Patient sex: F
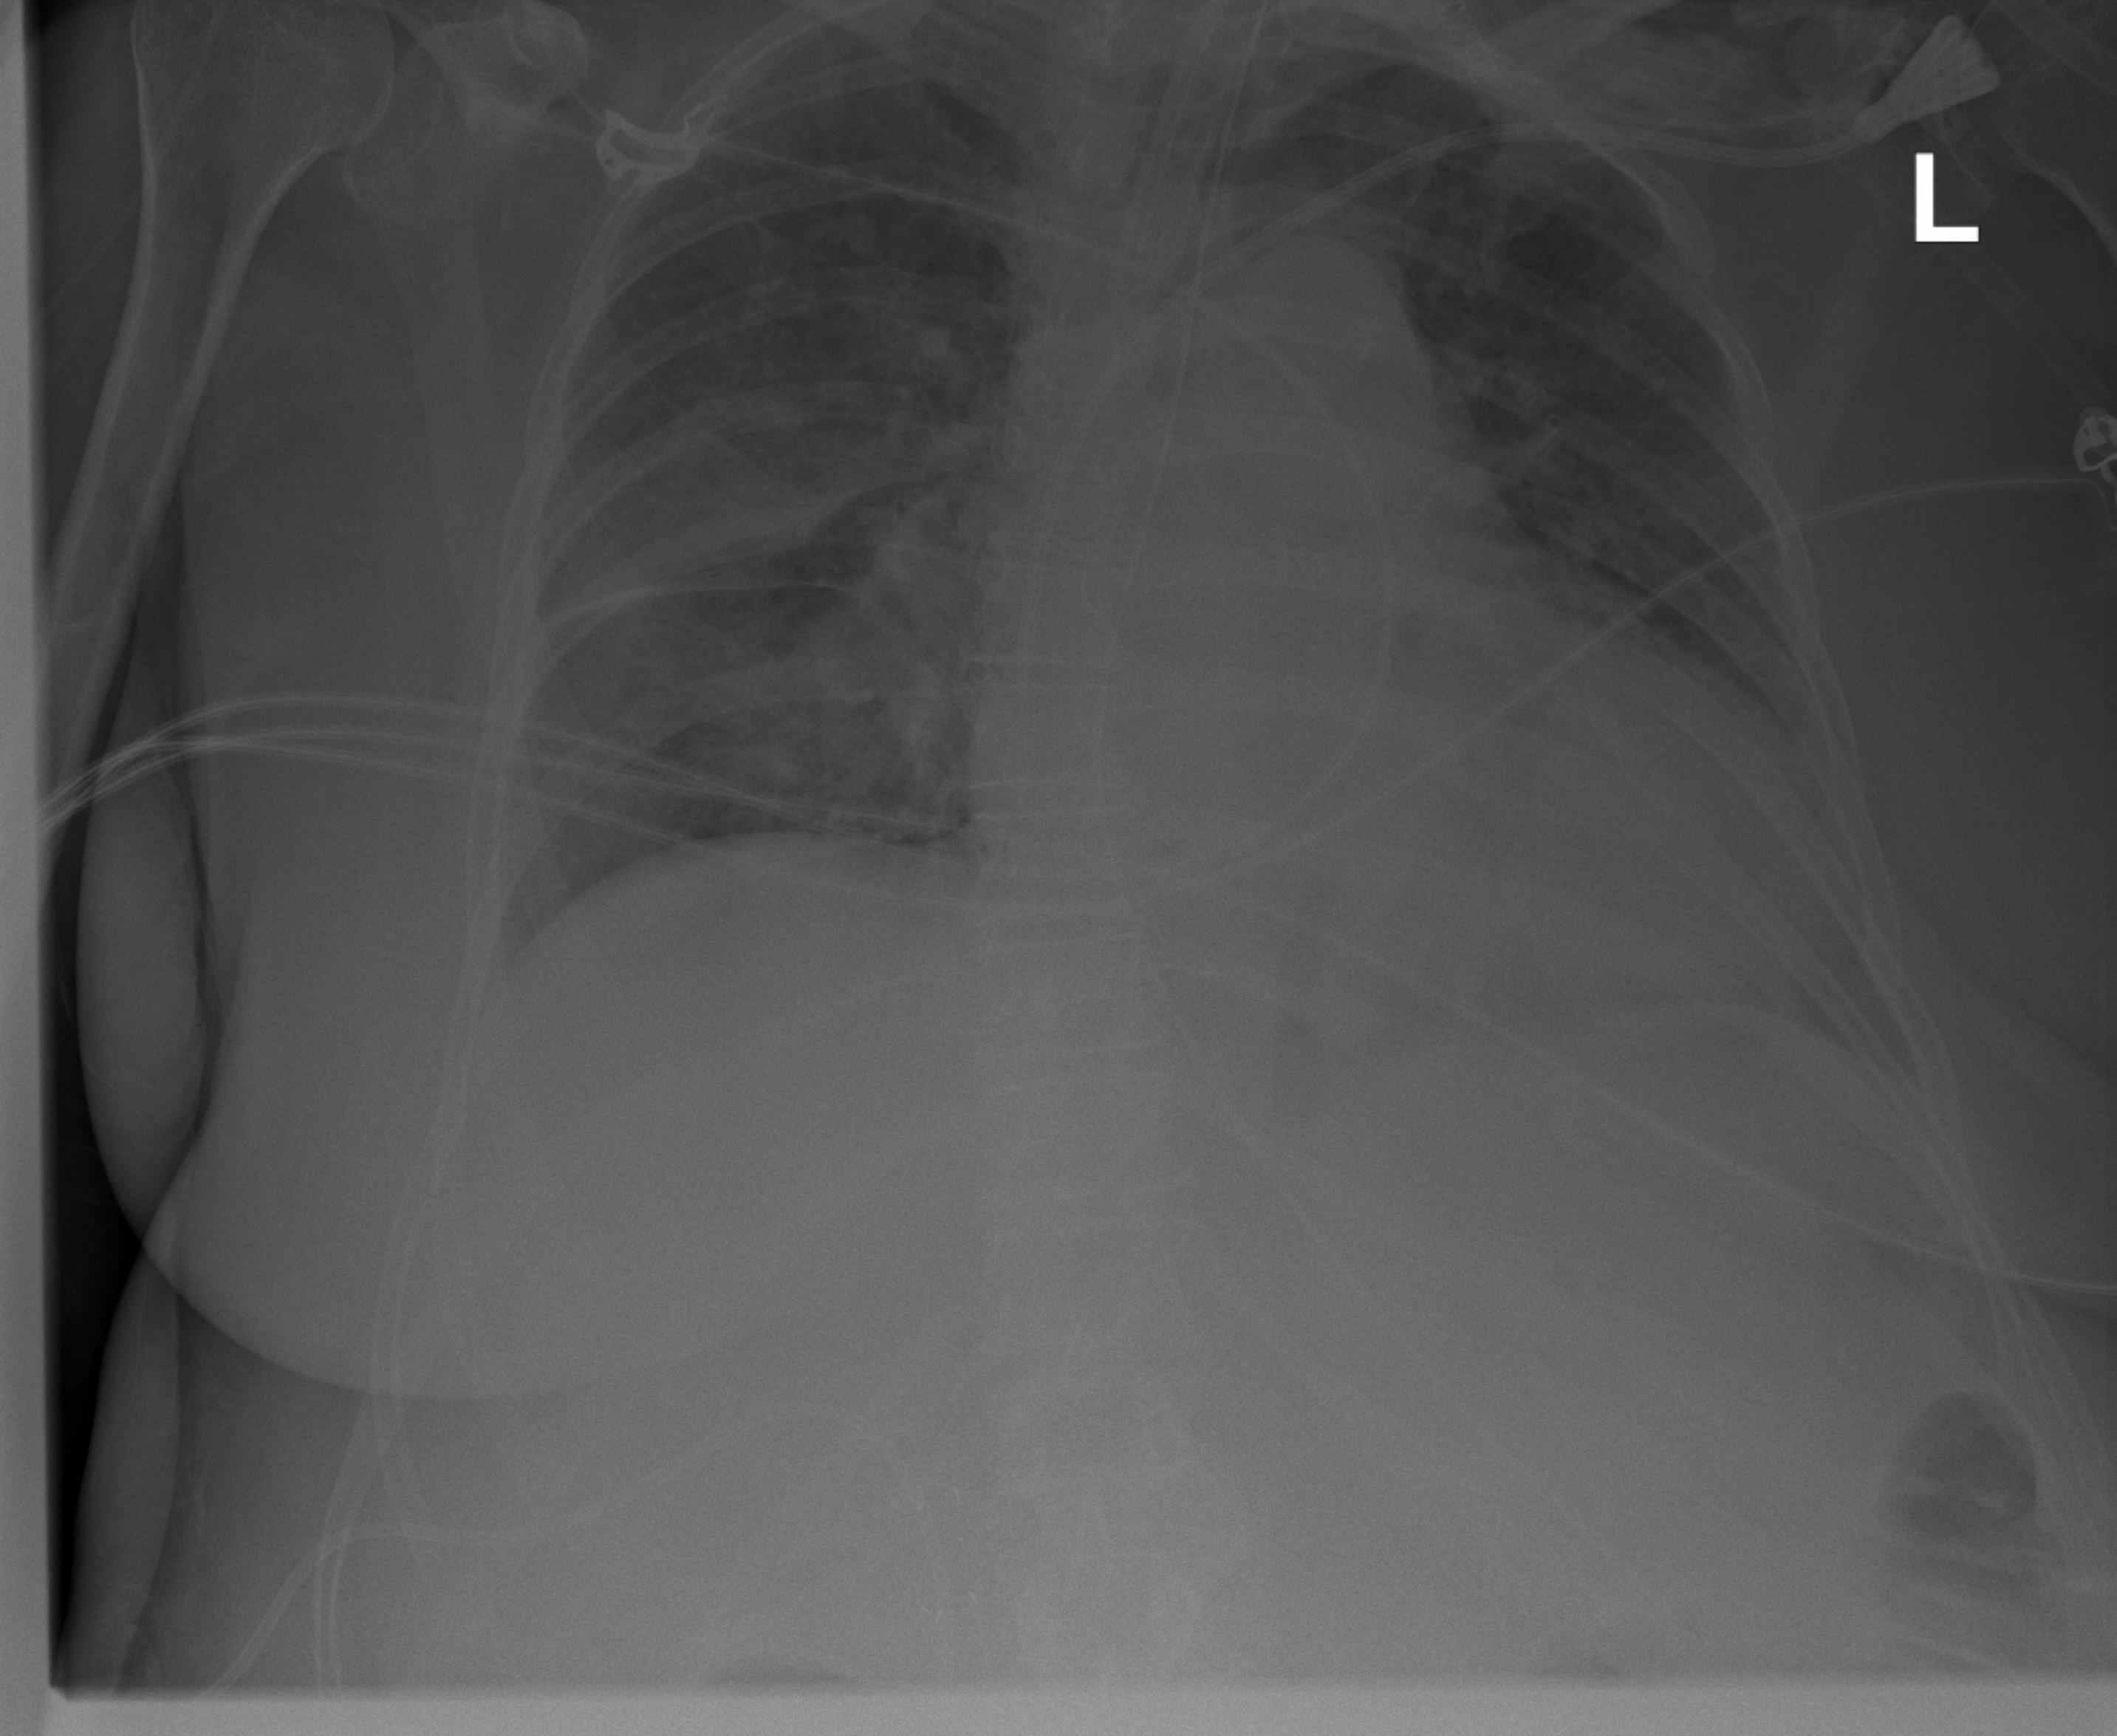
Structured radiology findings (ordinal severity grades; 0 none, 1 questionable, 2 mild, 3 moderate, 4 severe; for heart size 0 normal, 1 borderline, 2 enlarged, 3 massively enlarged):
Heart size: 2
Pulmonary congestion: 0
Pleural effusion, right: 0
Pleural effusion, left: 2
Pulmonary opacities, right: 2
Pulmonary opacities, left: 0
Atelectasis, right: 0
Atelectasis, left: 0